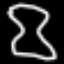
Label: hourglass